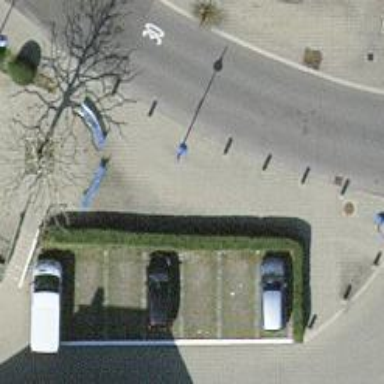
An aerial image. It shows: Bollard.